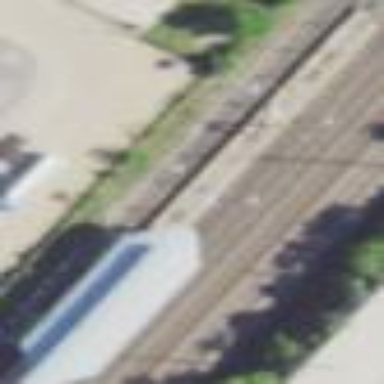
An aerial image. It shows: Platform for public transport at railway station.